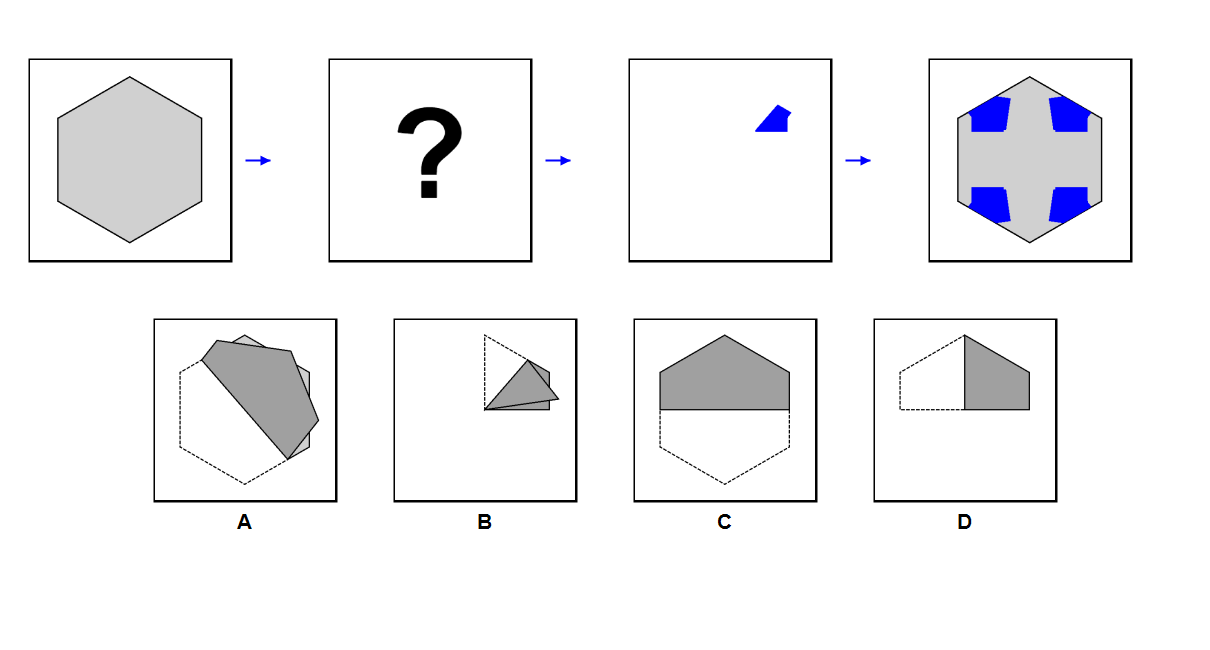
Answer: A